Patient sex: F
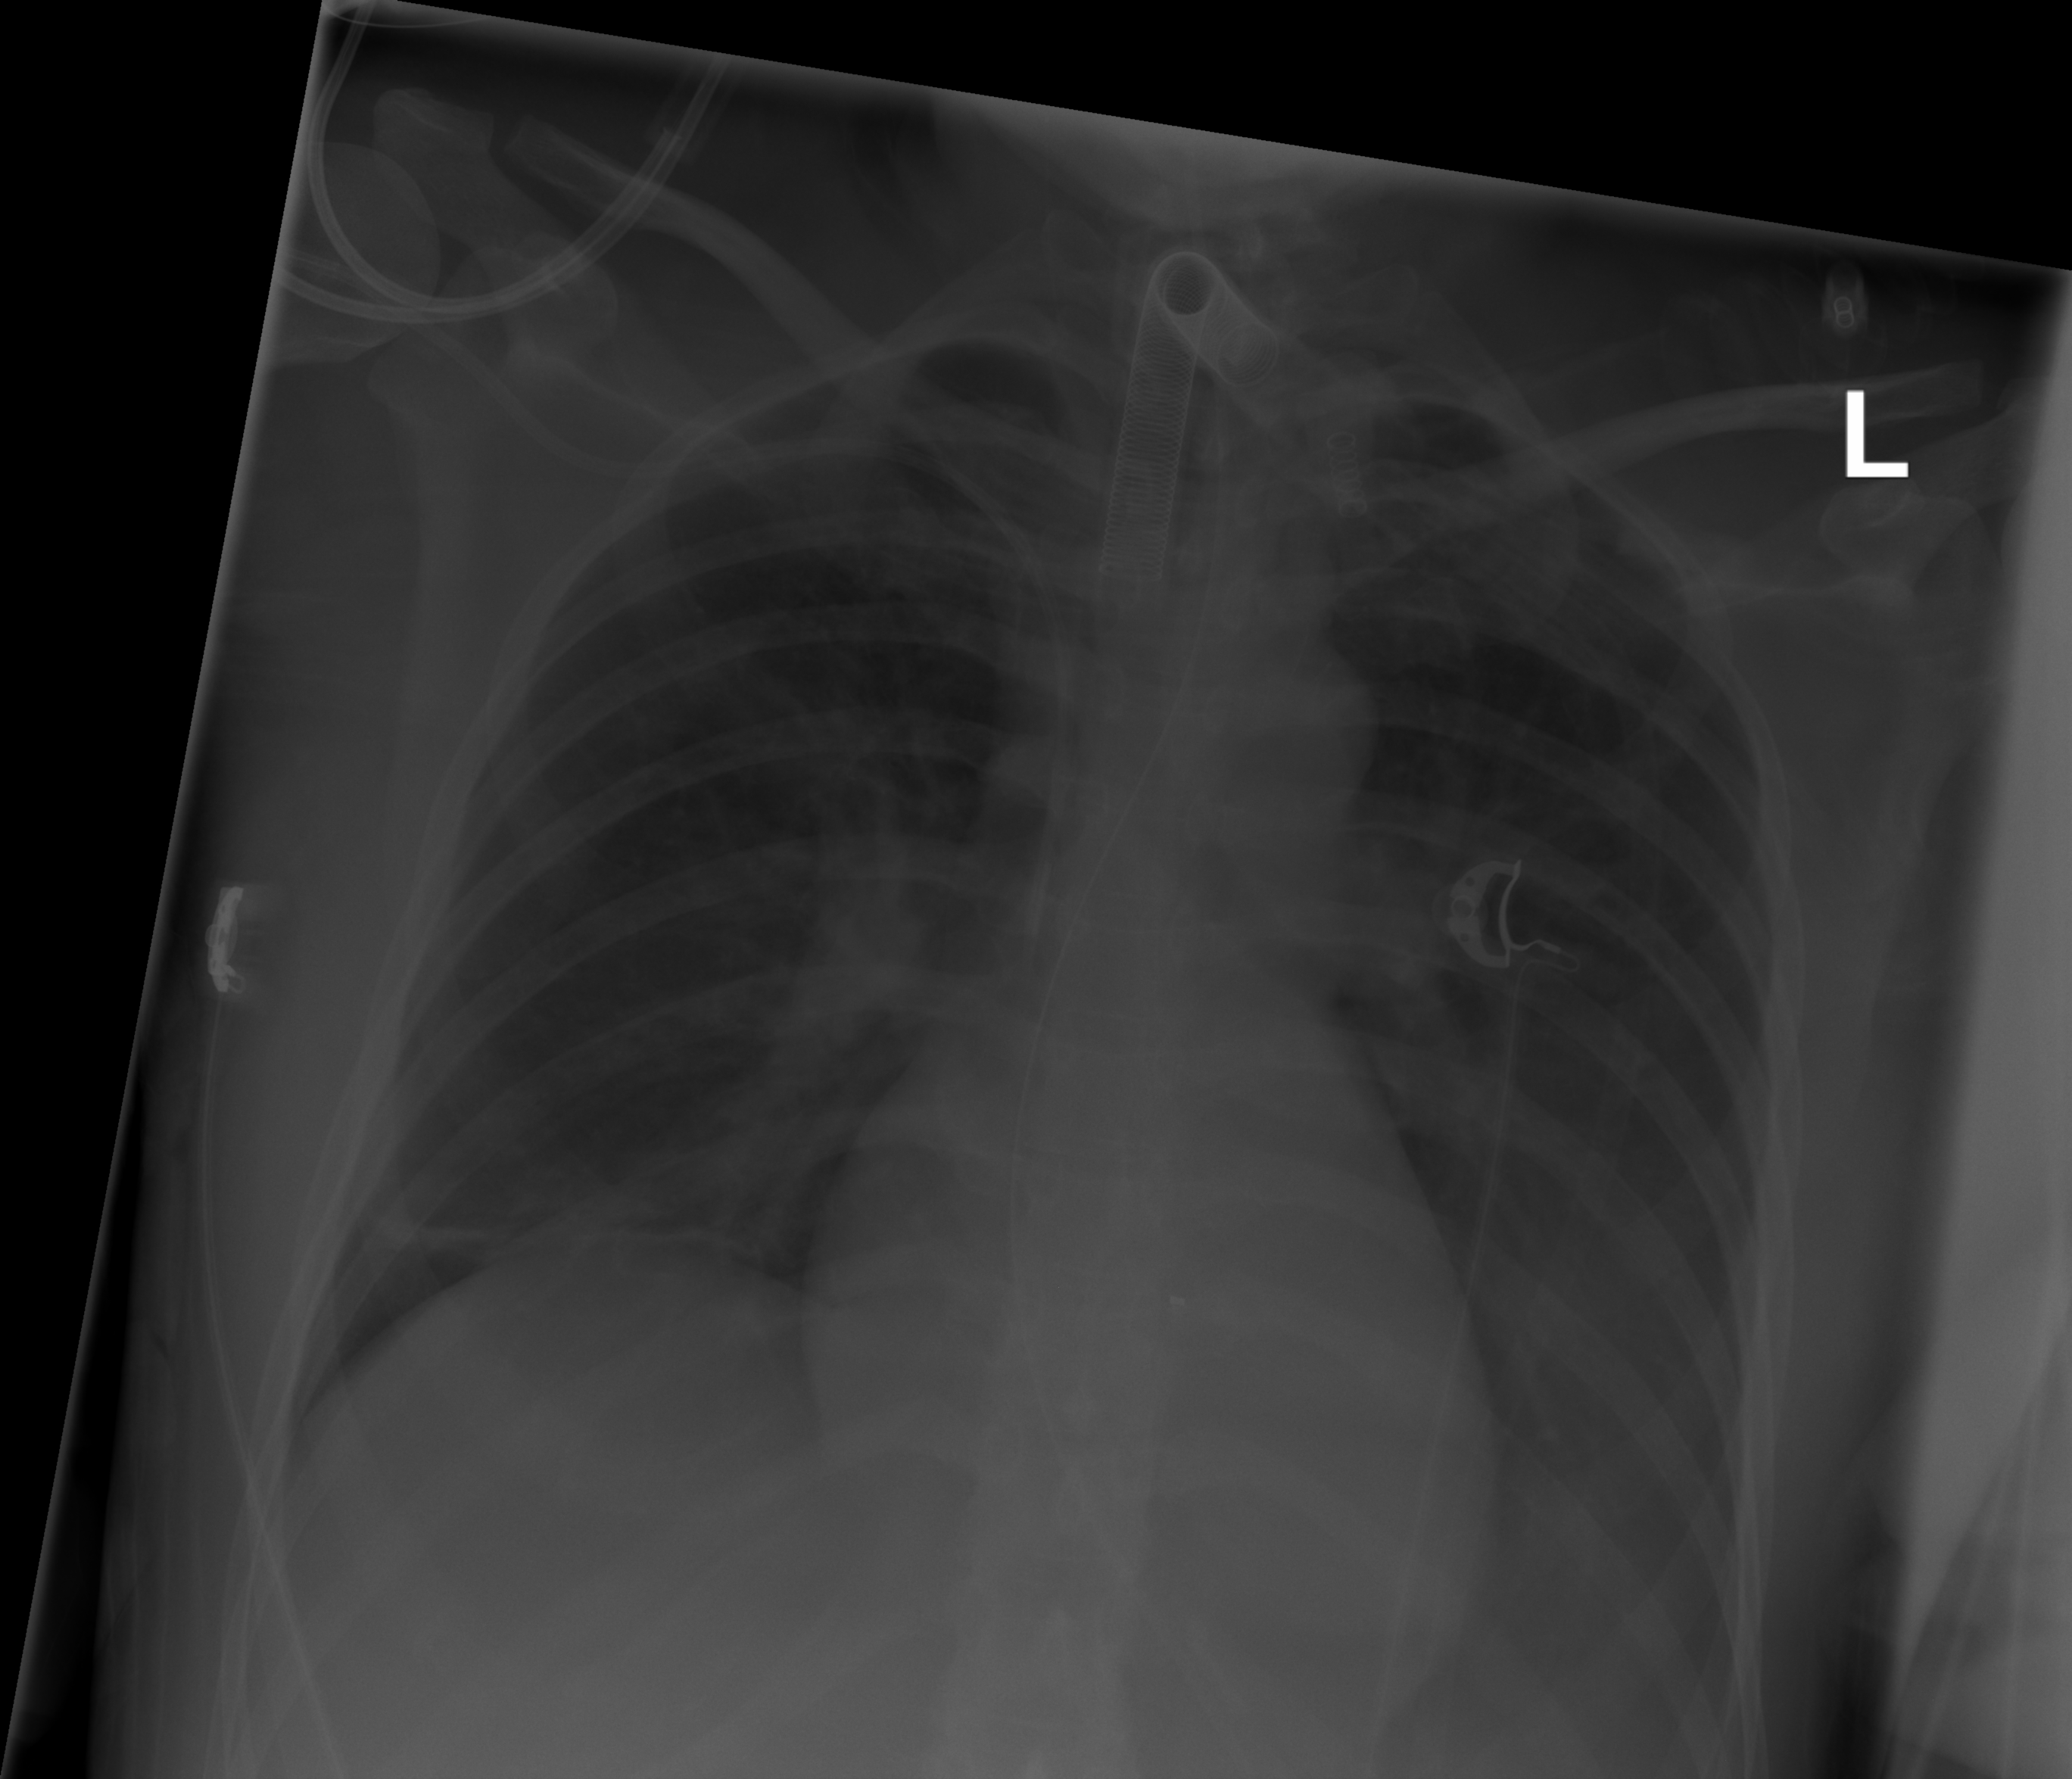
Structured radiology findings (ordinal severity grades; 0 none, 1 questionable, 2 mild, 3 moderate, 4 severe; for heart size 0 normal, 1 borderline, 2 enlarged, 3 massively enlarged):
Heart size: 0
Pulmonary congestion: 3
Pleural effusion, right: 1
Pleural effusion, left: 2
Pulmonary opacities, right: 0
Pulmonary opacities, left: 0
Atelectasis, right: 2
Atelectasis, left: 2